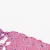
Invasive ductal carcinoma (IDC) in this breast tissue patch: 0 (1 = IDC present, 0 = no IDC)